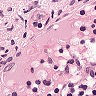
Metastatic tissue present: no